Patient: sex M, age 42
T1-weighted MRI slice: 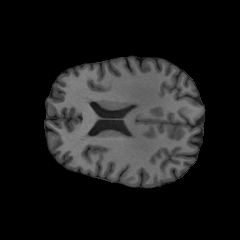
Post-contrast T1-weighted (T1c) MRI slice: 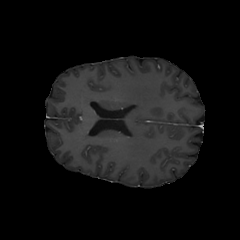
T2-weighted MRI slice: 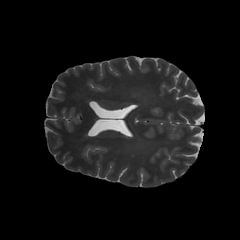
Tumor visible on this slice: no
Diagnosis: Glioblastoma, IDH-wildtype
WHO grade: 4